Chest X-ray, PA view. Patient: 77 years old, sex M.
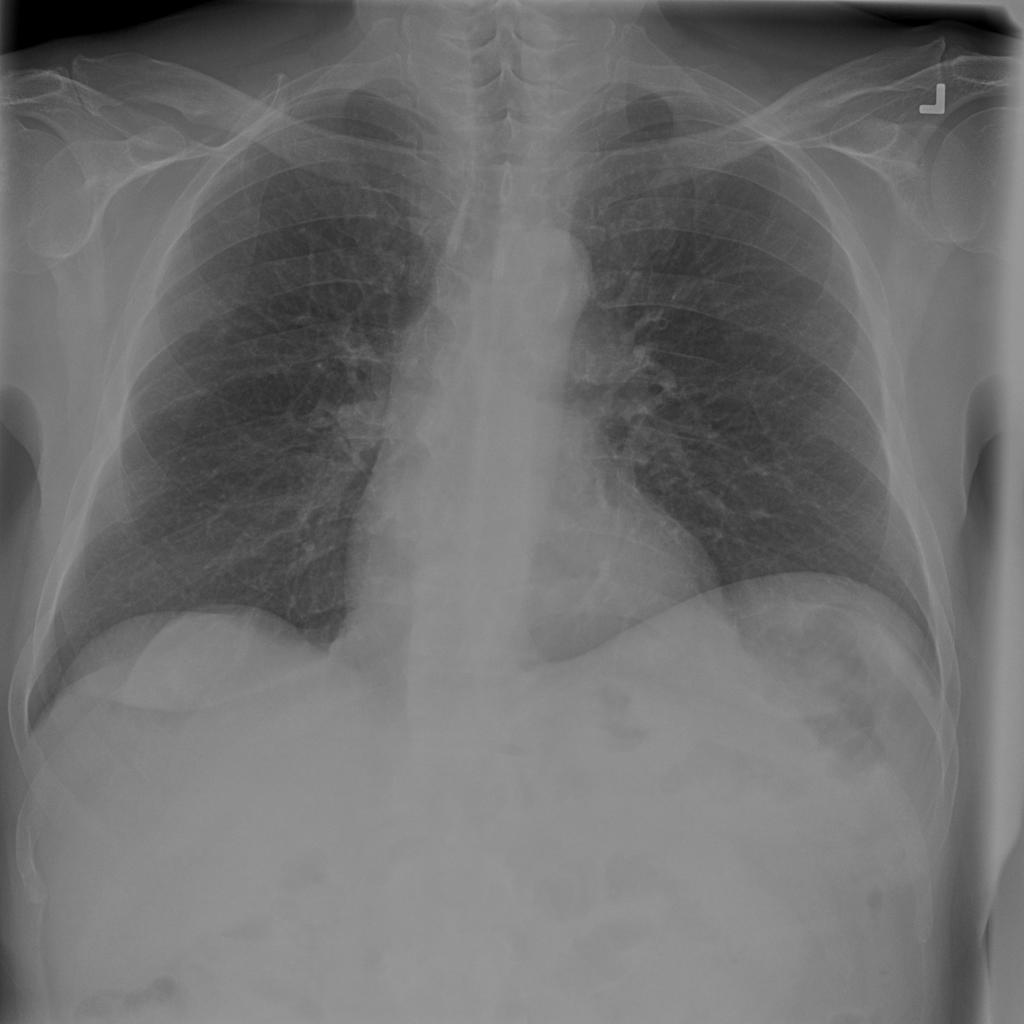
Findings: No Finding